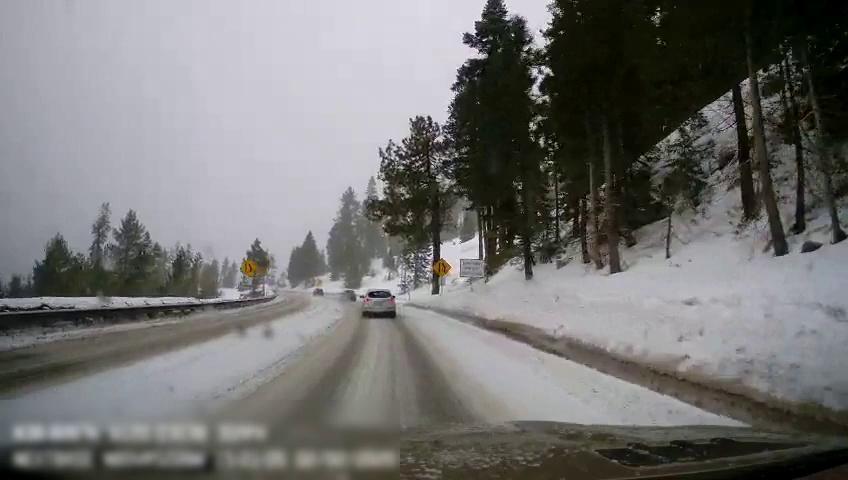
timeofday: Day
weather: Snowy
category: Drivable Space
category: Vehicles | SUV
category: Vehicles | Car
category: Vehicles | Car
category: Traffic | Signs
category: Traffic | Signs
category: Traffic | Signs